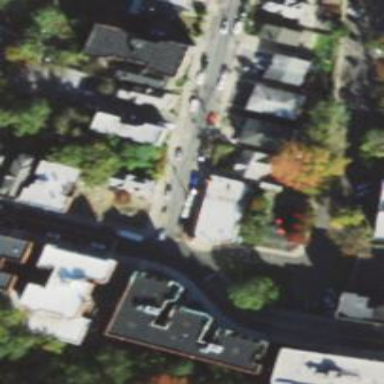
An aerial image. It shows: Convenience shop.